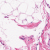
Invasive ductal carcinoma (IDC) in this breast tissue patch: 0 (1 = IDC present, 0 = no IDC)